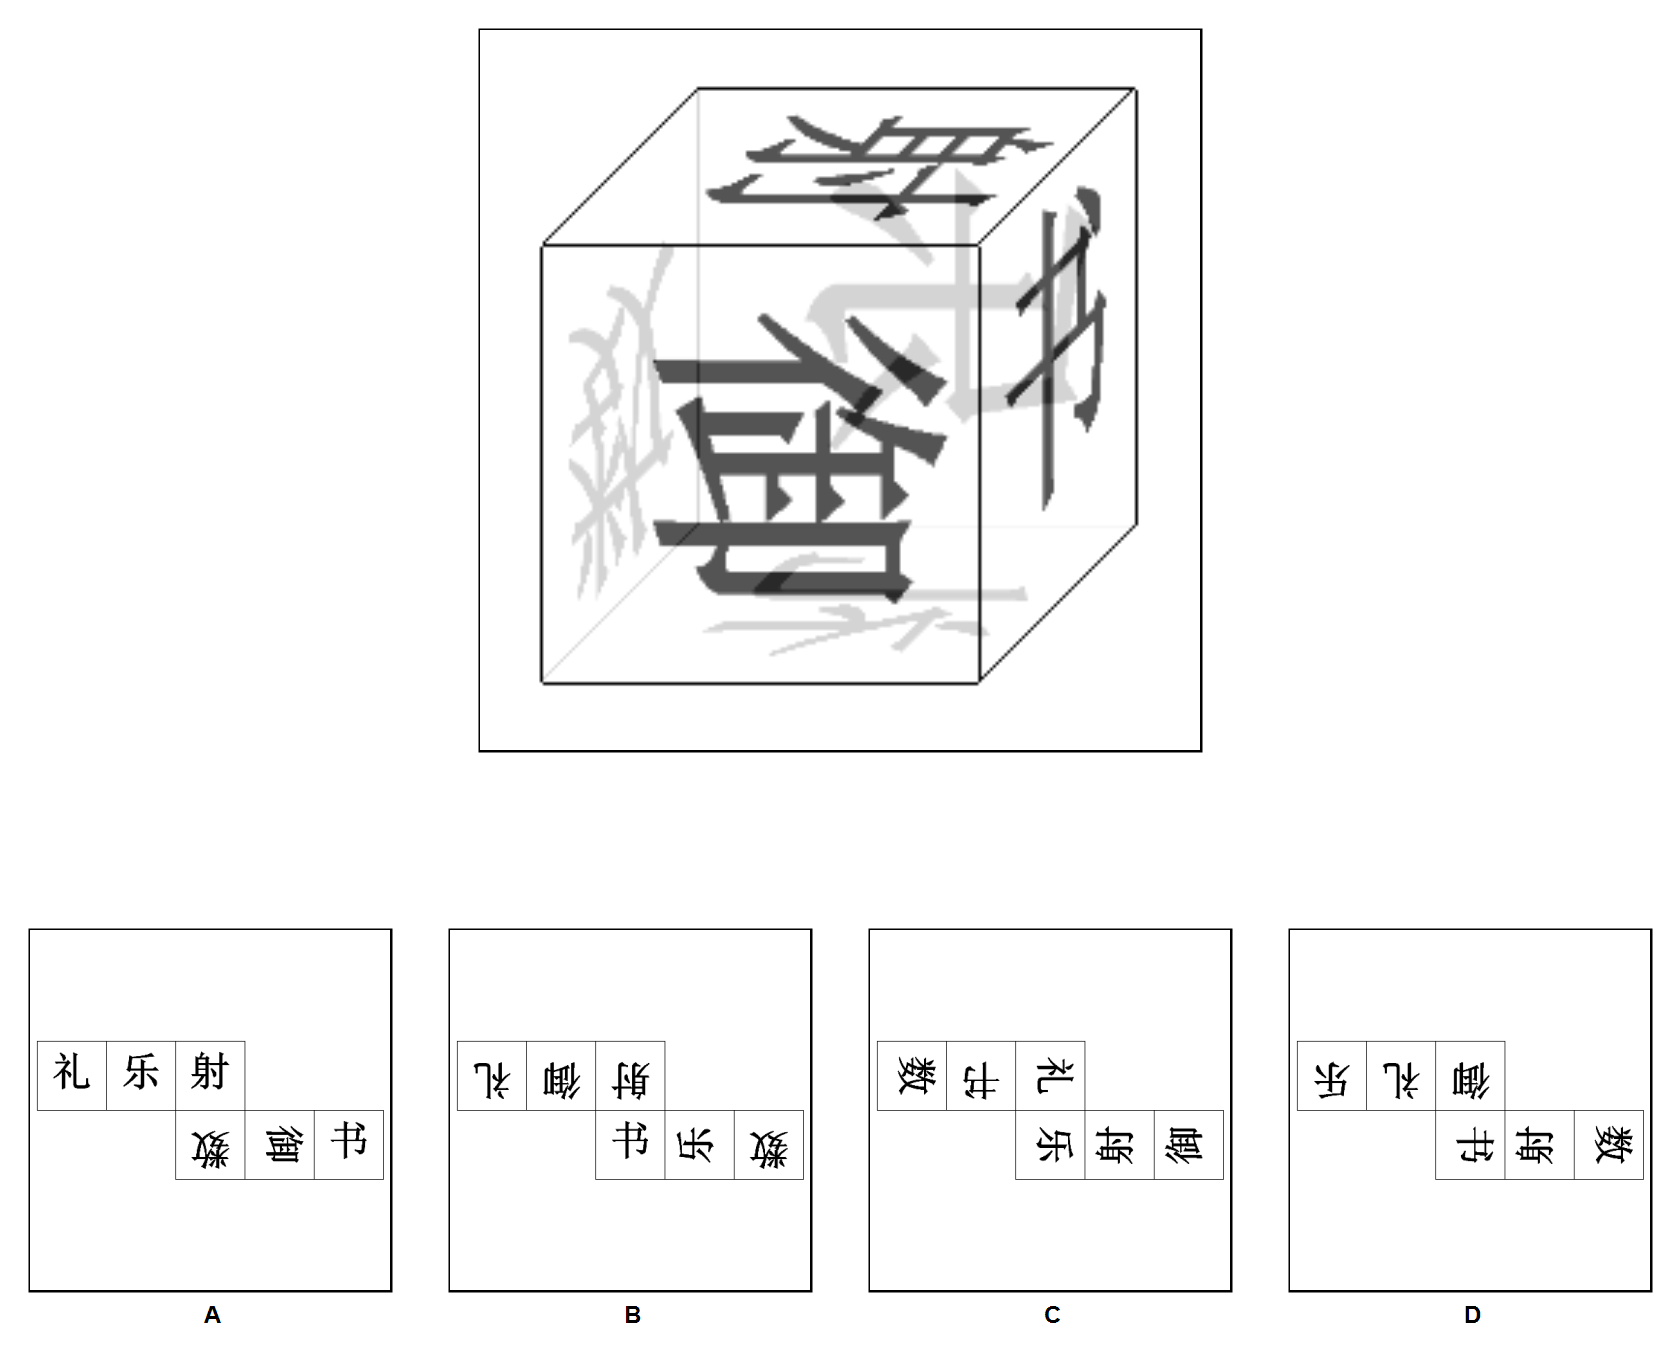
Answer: C